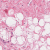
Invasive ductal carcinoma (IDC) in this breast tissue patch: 0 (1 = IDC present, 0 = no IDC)